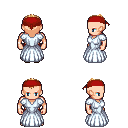
a pixel art fantasy rpg character, male body template, human, light skin, underdress, red pants, light blonde short mohawk hairstyle, red bandana, brown slippers, four views (front, back, left, right), 2x2 character sprite sheet, small pixel art, hard edges, no anti-aliasing